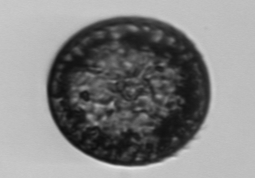
Label: Coscinodiscus